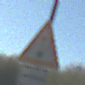
Verkehrszeichen: Lichtzeichenanlage
Zusatzzeichen unten: ZeitangabenMitBeschraenkungAufWochentage1
Umgebung: Outdoor, Nature
Tageszeit: MorningAfternoon
Wetter: PartlyCloudy
Licht: Natural
Jahreszeit: NotSpecified
Kontrast: HighContrast